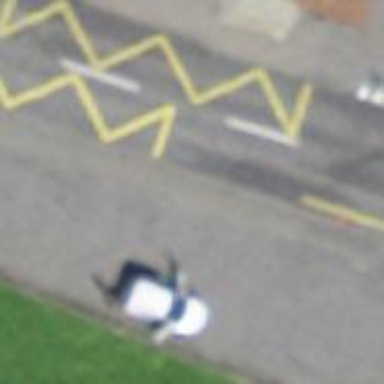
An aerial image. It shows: Platform for public transport on the road.